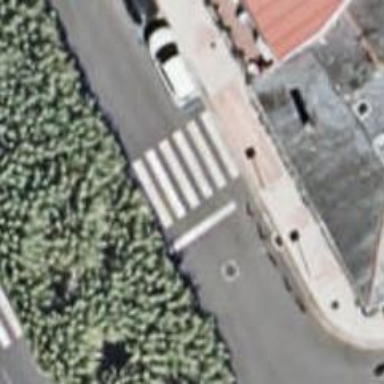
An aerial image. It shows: Uncontrolled crossing with bump for traffic calming.